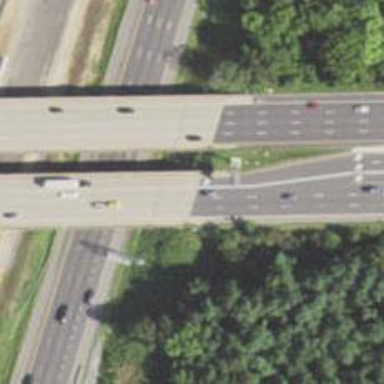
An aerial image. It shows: Bridge on trunk expressway.